Interaction volume radius: 5 \u00c5
Interaction volume height: 30 \u00c5
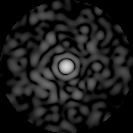
Disorder parameter: 0.8328